Interaction volume radius: 5 \u00c5
Interaction volume height: 20 \u00c5
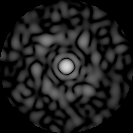
Disorder parameter: 0.8364